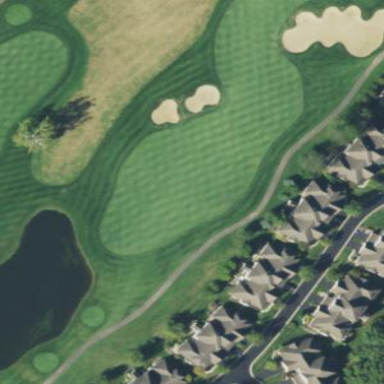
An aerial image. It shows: Golf fairway in the image.